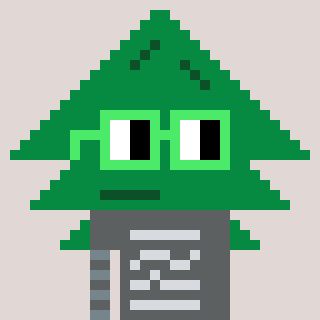
a pixel art character with square light green glasses, a fir-shaped head and a orange-colored body on a warm background